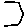
Label: hexagon